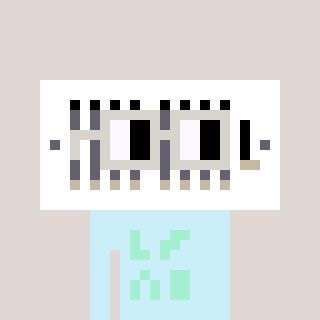
a pixel art character with square light gray glasses, a vent-shaped head and a cold-colored body on a warm background